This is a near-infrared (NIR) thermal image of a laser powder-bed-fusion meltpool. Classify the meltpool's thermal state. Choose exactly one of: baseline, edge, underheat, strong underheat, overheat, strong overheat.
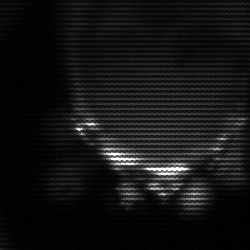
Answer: edge